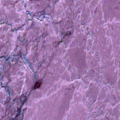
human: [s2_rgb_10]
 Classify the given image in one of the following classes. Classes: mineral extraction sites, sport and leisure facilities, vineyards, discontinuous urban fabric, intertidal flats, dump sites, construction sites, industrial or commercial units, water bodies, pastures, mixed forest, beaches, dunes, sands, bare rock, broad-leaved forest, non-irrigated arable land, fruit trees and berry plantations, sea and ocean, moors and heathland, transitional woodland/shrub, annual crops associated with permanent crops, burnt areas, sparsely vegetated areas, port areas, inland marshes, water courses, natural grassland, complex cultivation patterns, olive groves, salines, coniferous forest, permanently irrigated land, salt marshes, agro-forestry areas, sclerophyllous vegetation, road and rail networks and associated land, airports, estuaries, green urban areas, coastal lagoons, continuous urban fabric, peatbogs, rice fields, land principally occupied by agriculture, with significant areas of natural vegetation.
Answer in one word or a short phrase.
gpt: sea and ocean